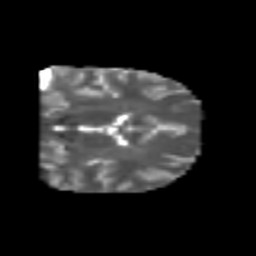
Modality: T2w
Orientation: coronal
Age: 25
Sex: male
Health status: healthy